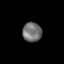
Tissue: lung
Cell type: Epithelial cells
Senescence score: 0.2237
Nuclear area (px): 360
Mean DAPI intensity: 115.719